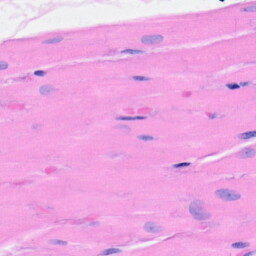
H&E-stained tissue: Heart